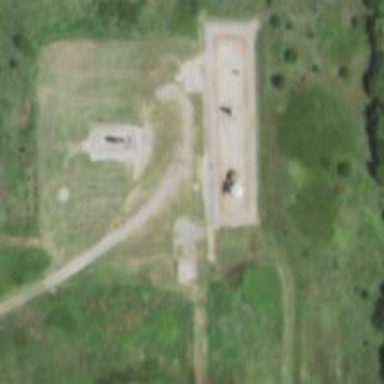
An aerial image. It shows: Storage tank that is man-made.